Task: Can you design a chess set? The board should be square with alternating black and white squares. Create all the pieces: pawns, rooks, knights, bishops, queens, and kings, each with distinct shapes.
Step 3287:
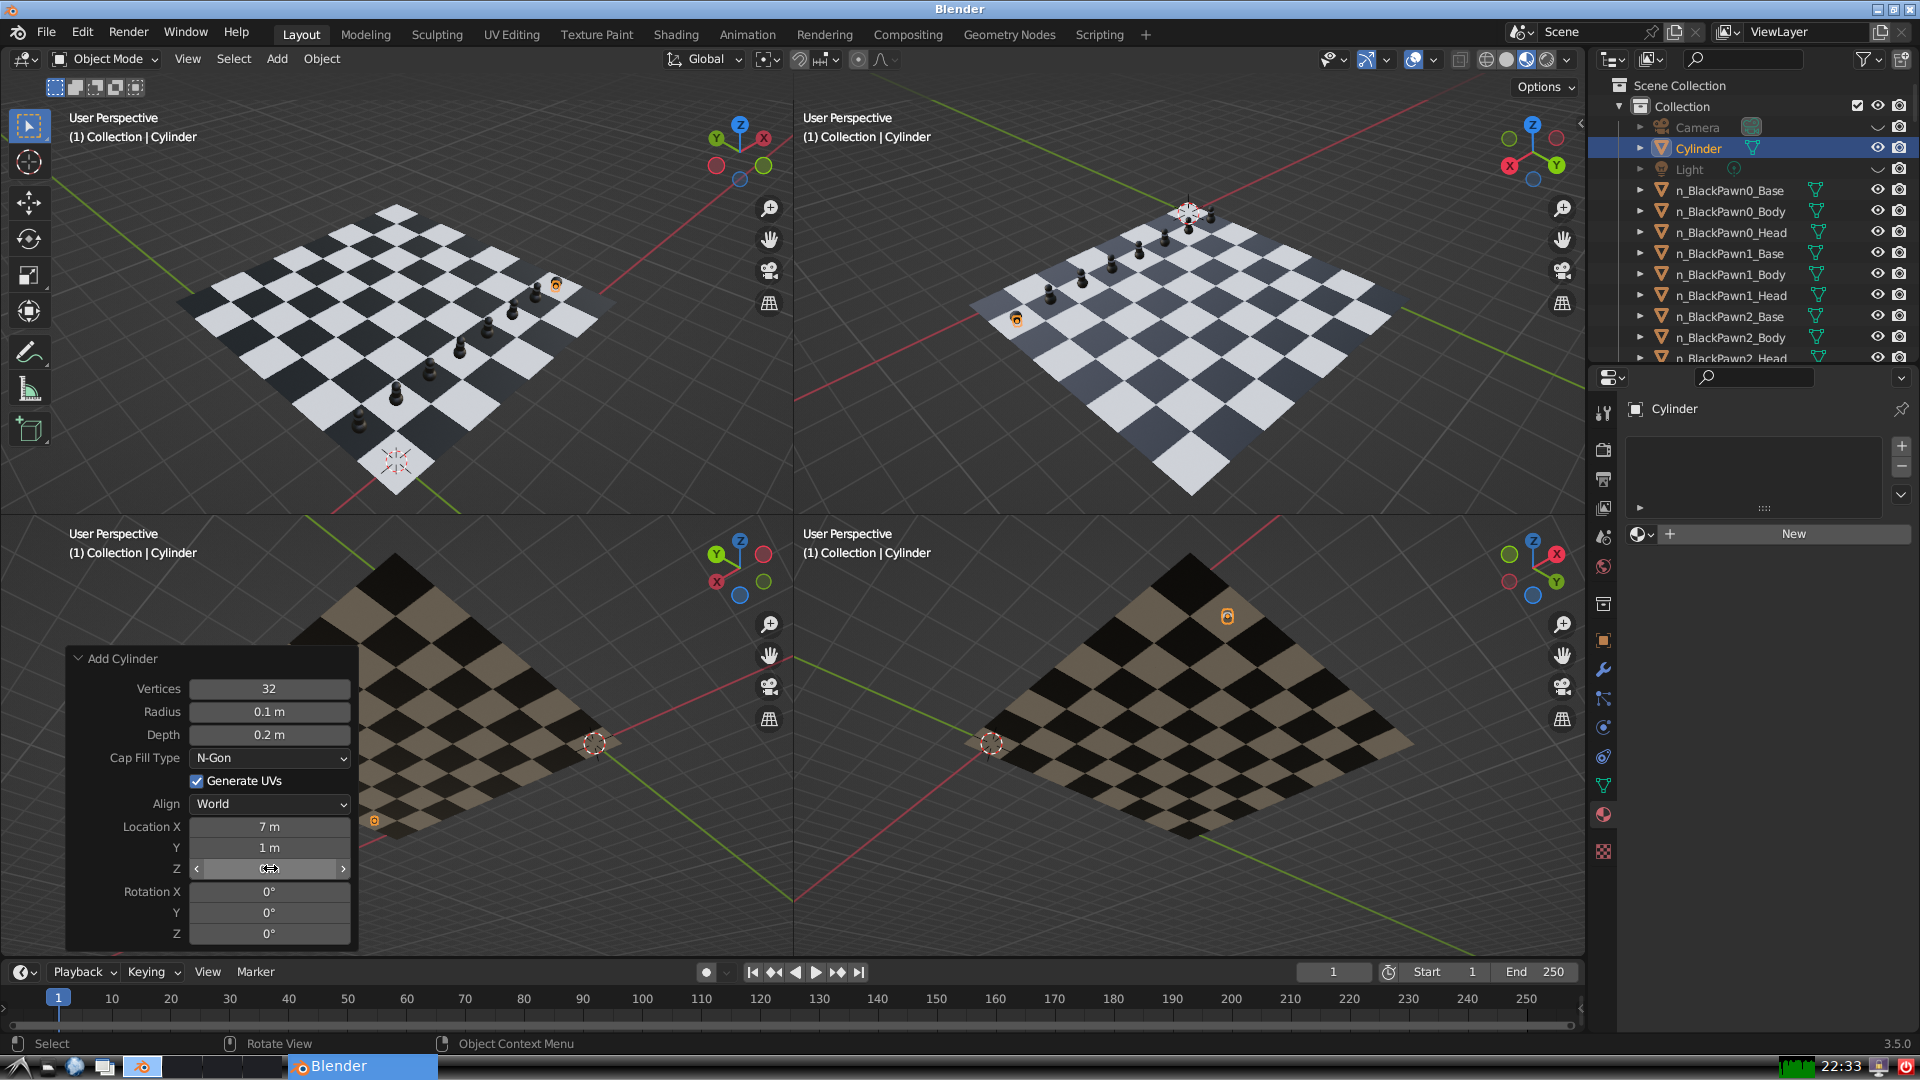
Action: click: no